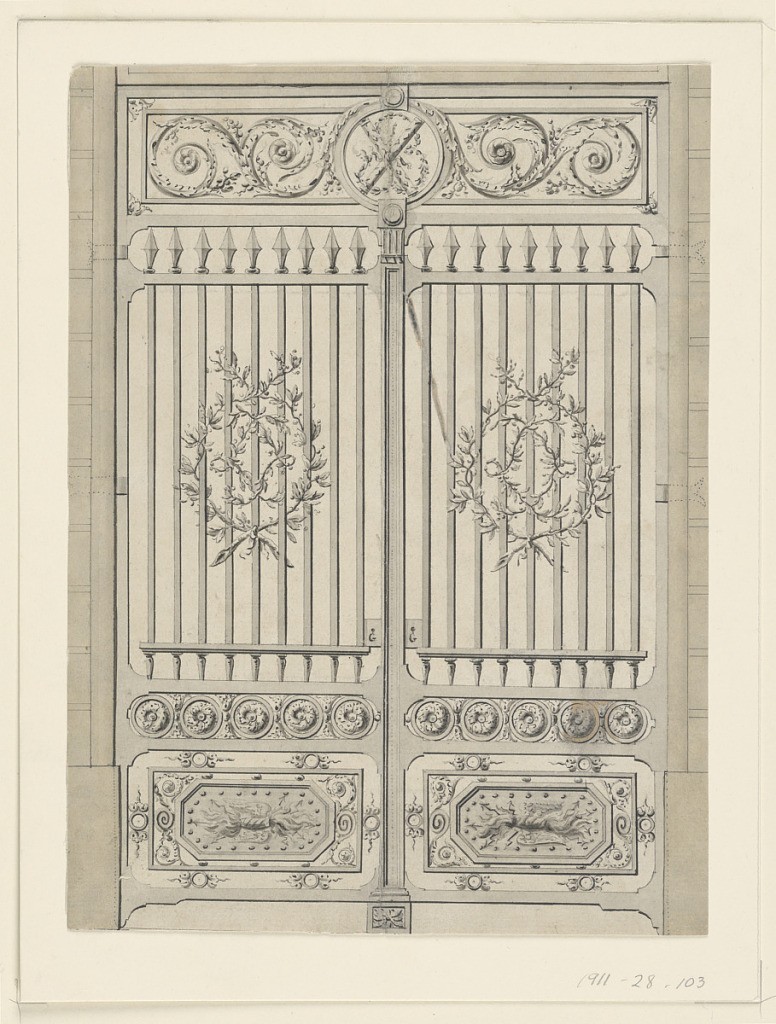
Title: Design for the grillework entrance of Hotel du Gouverement at Metz, France
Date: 1770-1775
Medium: Pen and ink, brush and watercolor, gouache on laid paper
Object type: Drawing
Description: The central portion of the grille is composed of bars on which is superimposed the device of Louis XVI within a wreath. Above, a transom with acanthus rinceaux and a central medallion. Below, a line of rosettes and burning torches.